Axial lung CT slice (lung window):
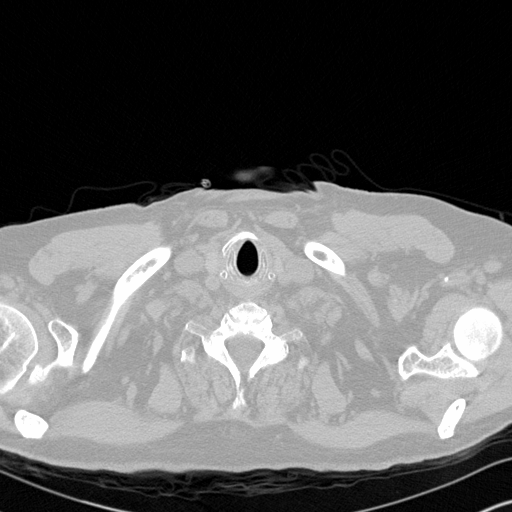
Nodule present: no